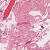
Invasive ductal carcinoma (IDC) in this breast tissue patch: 0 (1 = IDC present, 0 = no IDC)